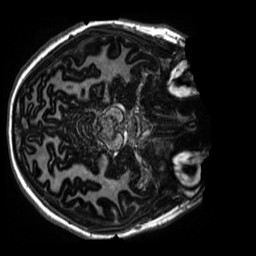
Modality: MP2RAGE
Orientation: axial
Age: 14
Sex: female
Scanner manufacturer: siemens
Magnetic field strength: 3 T
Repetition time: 4 s
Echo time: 0.00303 s